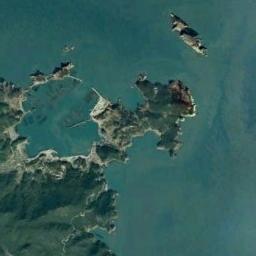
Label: island